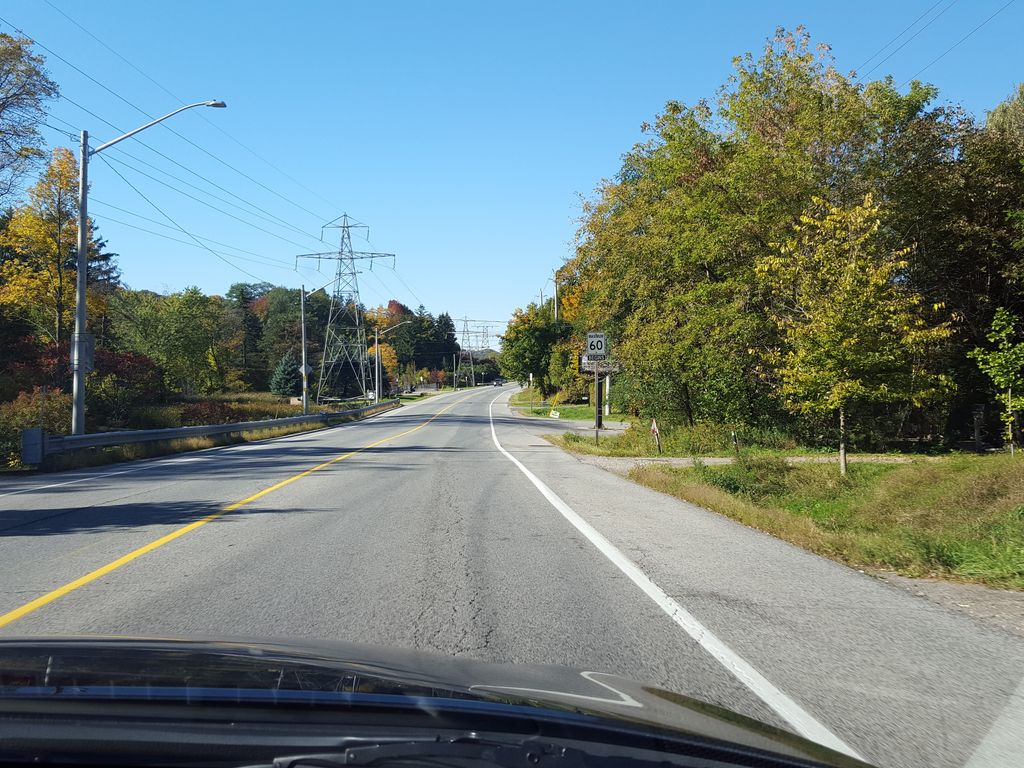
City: hamilton